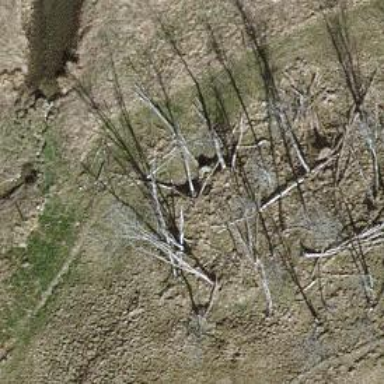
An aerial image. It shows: Single tag "natural: tree."